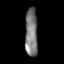
Tissue: skin
Cell type: Epithelial cells
Senescence score: 0.2868
Nuclear area (px): 595
Mean DAPI intensity: 122.103